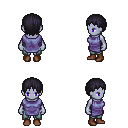
a pixel art fantasy rpg character, female body template, dark elf, purple skin, chain tabard jacket, teal pants, raven plain hairstyle, brown shoes, four views (front, back, left, right), 2x2 character sprite sheet, small pixel art, hard edges, no anti-aliasing